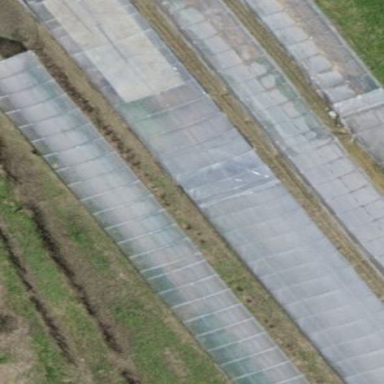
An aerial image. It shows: Greenhouse.